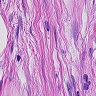
Metastatic tissue present: yes